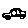
Label: car